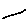
Label: line